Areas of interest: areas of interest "Boji·Juchuang—Nanhe Zhi Zhou Urban Industrial Park"
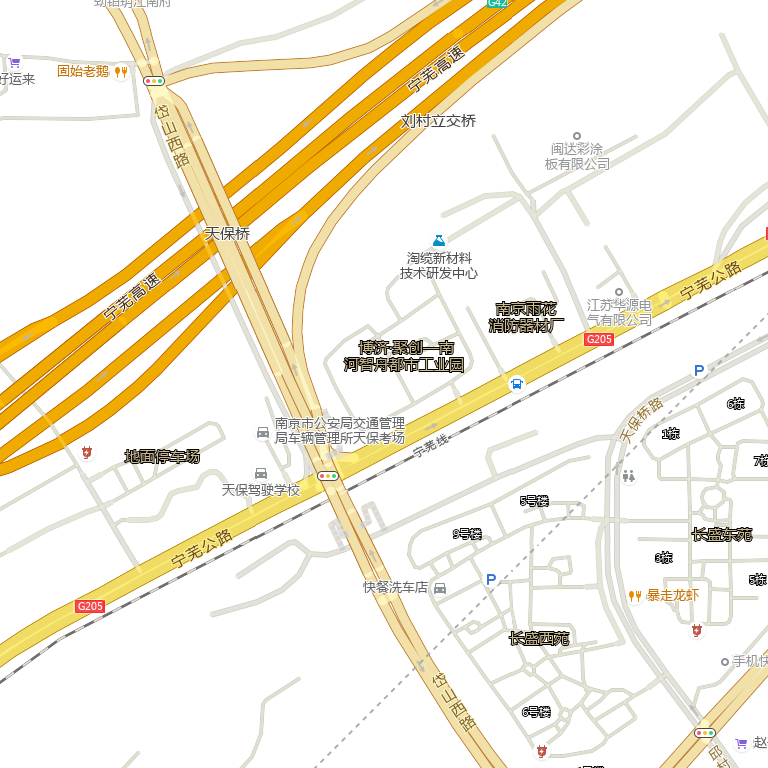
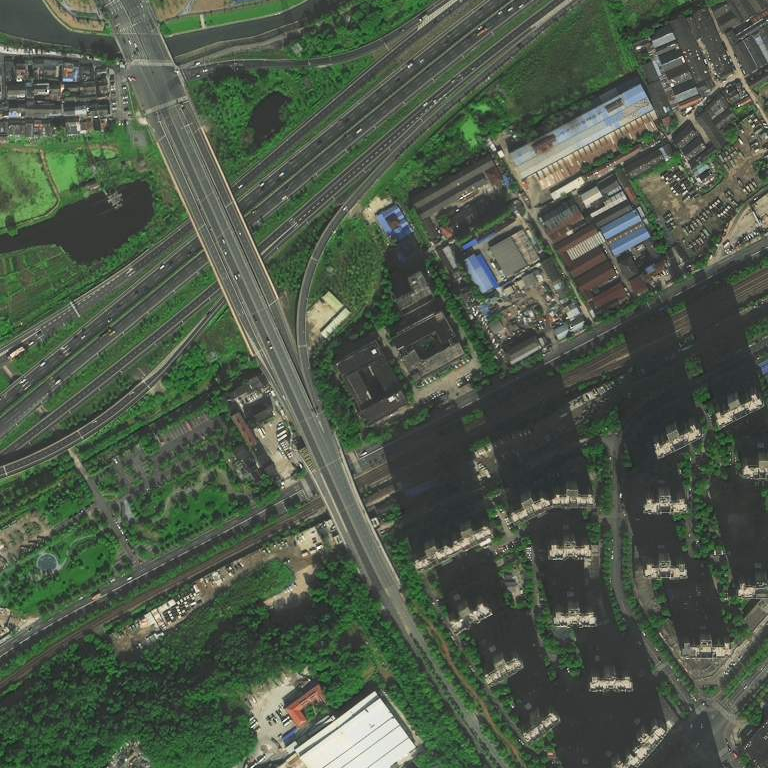